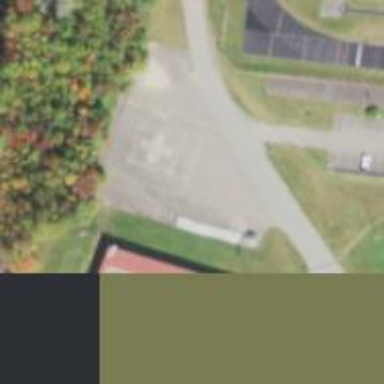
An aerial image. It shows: Image of helipad at airport.